Question:
I have tried using 'orderByChild' and nested for loops, but i am not sure how which method to use or how to use it. The purpose is to display cards of various strings in JOBOVERVIEW. Do you fellow stackoverflowrians have an answer, I have been stuck for a while and dont know where to proceed form here.
cheers and please dont hate.
'''
package com.example.sherwin.todo;
import java.util.ArrayList;
public class JobList extends Fragment {
public JobList() {
}
public static JobList newInstance() {
JobList fragment = new JobList();
return fragment;
}
@Override
public void onCreate(Bundle savedInstanceState) {
super.onCreate(savedInstanceState);
}
@Override
public View onCreateView(LayoutInflater inflater, ViewGroup container,
Bundle savedInstanceState) {
// Inflate the layout for this fragment
View rootView = inflater.inflate(R.layout.fragment_job_list, container, false);
final RecyclerView recyclerView = (RecyclerView)rootView.findViewById(R.id.job_list_recycler_view);
LinearLayoutManager llm = new LinearLayoutManager(getContext());
recyclerView.setLayoutManager(llm);
final ArrayList<JobClass> joblistclass = new ArrayList<>();
final DatabaseReference myRef = FirebaseDatabase.getInstance().getReference("USERS/04950F4AE53F80/JOBS");
myRef.addValueEventListener(new ValueEventListener() {
@Override
public void onDataChange(DataSnapshot dataSnapshot) {
for (DataSnapshot data:dataSnapshot.getChildren()
) {
if (data.getChildren().equals("JOBOVERVIEW")){
JobClass jblst = data.getValue(JobClass.class);
joblistclass.add(jblst);
}
}
final JobListRecyclerAdapter adapterb = new JobListRecyclerAdapter(joblistclass);
recyclerView.setAdapter(adapterb);
}
@Override
public void onCancelled(DatabaseError error) {
// Failed to read value
Log.w("TAG:", "Failed to read value.", error.toException());
}
});
return rootView;
}
}
'''
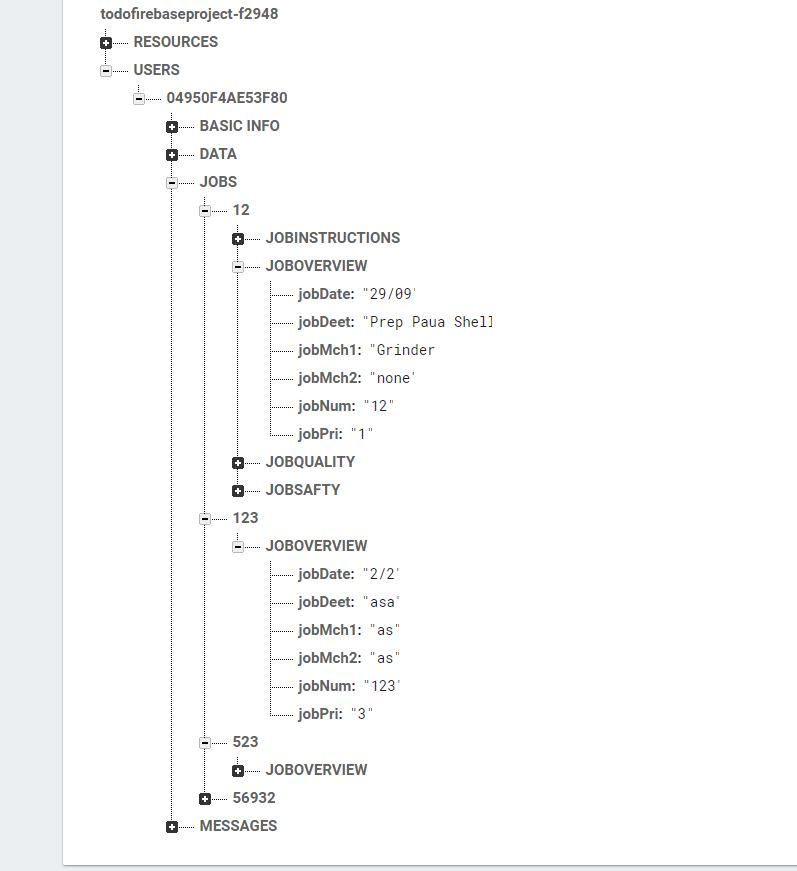
Answer: To achieve this, please use the following code:
'''
DatabaseReference rootRef = FirebaseDatabase.getInstance().getReference();
DatabaseReference jobsRef = rootRef
.child("USERS")
.child("04950F4AE53F80")
.child("JOBS");
ValueEventListener eventListener = new ValueEventListener() {
@Override
public void onDataChange(DataSnapshot dataSnapshot) {
for(DataSnapshot ds : dataSnapshot.getChildren()) {
String jobDate = ds.child("JOBOVERVIEW").child("jobDate").getValue(String.class);
Log.d("TAG", jobDate);
}
}
@Override
public void onCancelled(DatabaseError databaseError) {}
};
jobsRef.addListenerForSingleValueEvent(eventListener);
'''
And the output will be:
'''
29/09
2/2
//and so on
'''